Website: lowes
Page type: review-order
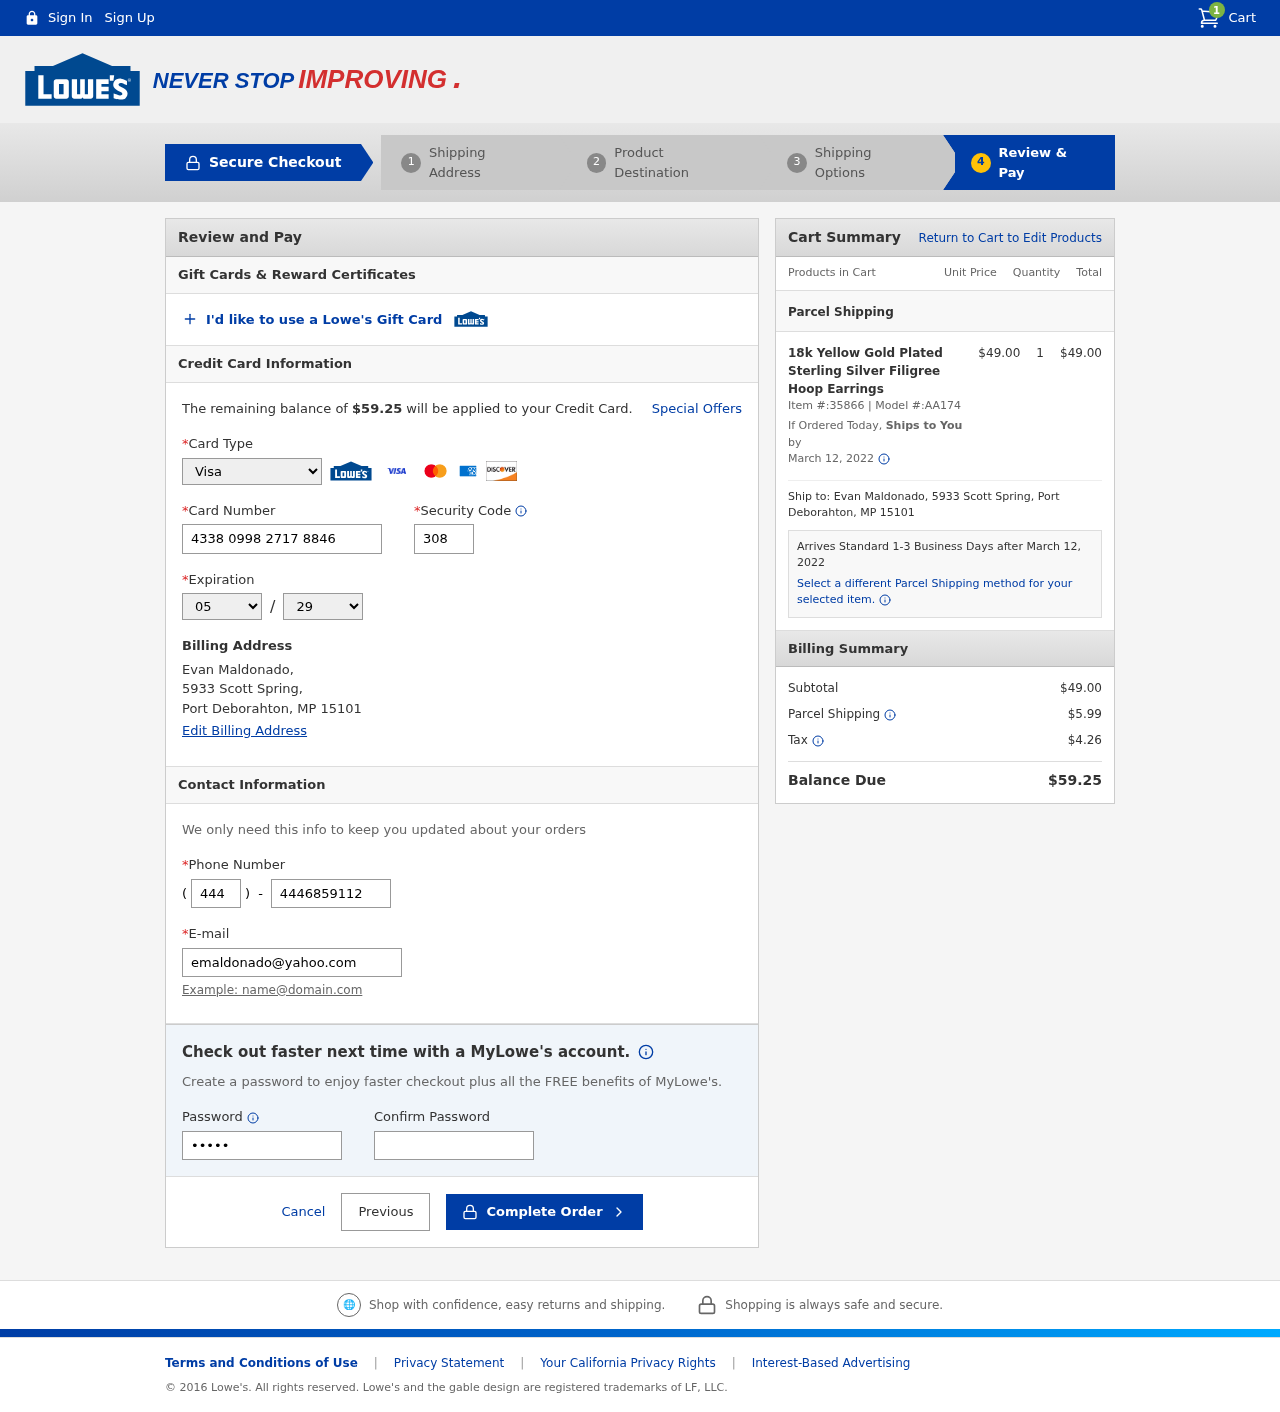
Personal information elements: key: PII_CARD_CVV
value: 308
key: PII_CARD_EXPIRY_MONTH
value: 05
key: PII_CARD_EXPIRY_YEAR
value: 29
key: PII_CARD_NUMBER
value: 4338 0998 2717 8846
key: PII_CARD_TYPE
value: Visa
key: PII_CITY
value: Port Deborahton
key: PII_EMAIL
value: emaldonado@yahoo.com
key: PII_FULLNAME
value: Evan Maldonado,
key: PII_PHONE
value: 4446859112
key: PII_PHONE_AREA
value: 444
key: PII_POSTCODE
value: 15101
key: PII_STATE_ABBR
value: MP
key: PII_STREET
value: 5933 Scott Spring
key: PII_STREET
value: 5933 Scott Spring,
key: PII_FULLNAME2
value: Evan Maldonado
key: PII_STATE
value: MP
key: PII_POSTCODE_FULL
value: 15101
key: PII_CITY_STATE
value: Port Deborahton, MP
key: PII_CITY_STATE_ZIP
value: Port Deborahton, MP 15101
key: PII_POSTCODE_NUMERIC
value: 15101
Product elements: key: PRODUCT1_NAME
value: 18k Yellow Gold Plated Sterling Silver Filigree Hoop Earrings
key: PRODUCT1_PRICE
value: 49
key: PRODUCT1_QUANTITY
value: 1
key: PRODUCT1_ITEM_NUMBER
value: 35866
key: PRODUCT1_MODEL_NUMBER
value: AA174
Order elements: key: ORDER_NUM_ITEMS
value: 1
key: ORDER_TOTAL
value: $59.25
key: ORDER_SHIPPING_DATE
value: March 12, 2022
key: ORDER_SUBTOTAL
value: $49.00
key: ORDER_SHIPPING_DATE2
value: March 12, 2022
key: ORDER_SUBTOTAL2
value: $49.00
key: ORDER_SHIPPING_COST
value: $5.99
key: ORDER_TAX
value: $4.26